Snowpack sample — Buffalo Mountain, Silverthorne, Colorado, USA (1/25/25, 10:11 AM MST)
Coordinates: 39.6222, -106.1139
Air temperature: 22 °F
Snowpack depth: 110 cm
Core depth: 30 cm
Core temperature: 42.8 °F
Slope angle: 12°, slope face: 102°
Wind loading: high
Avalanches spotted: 0
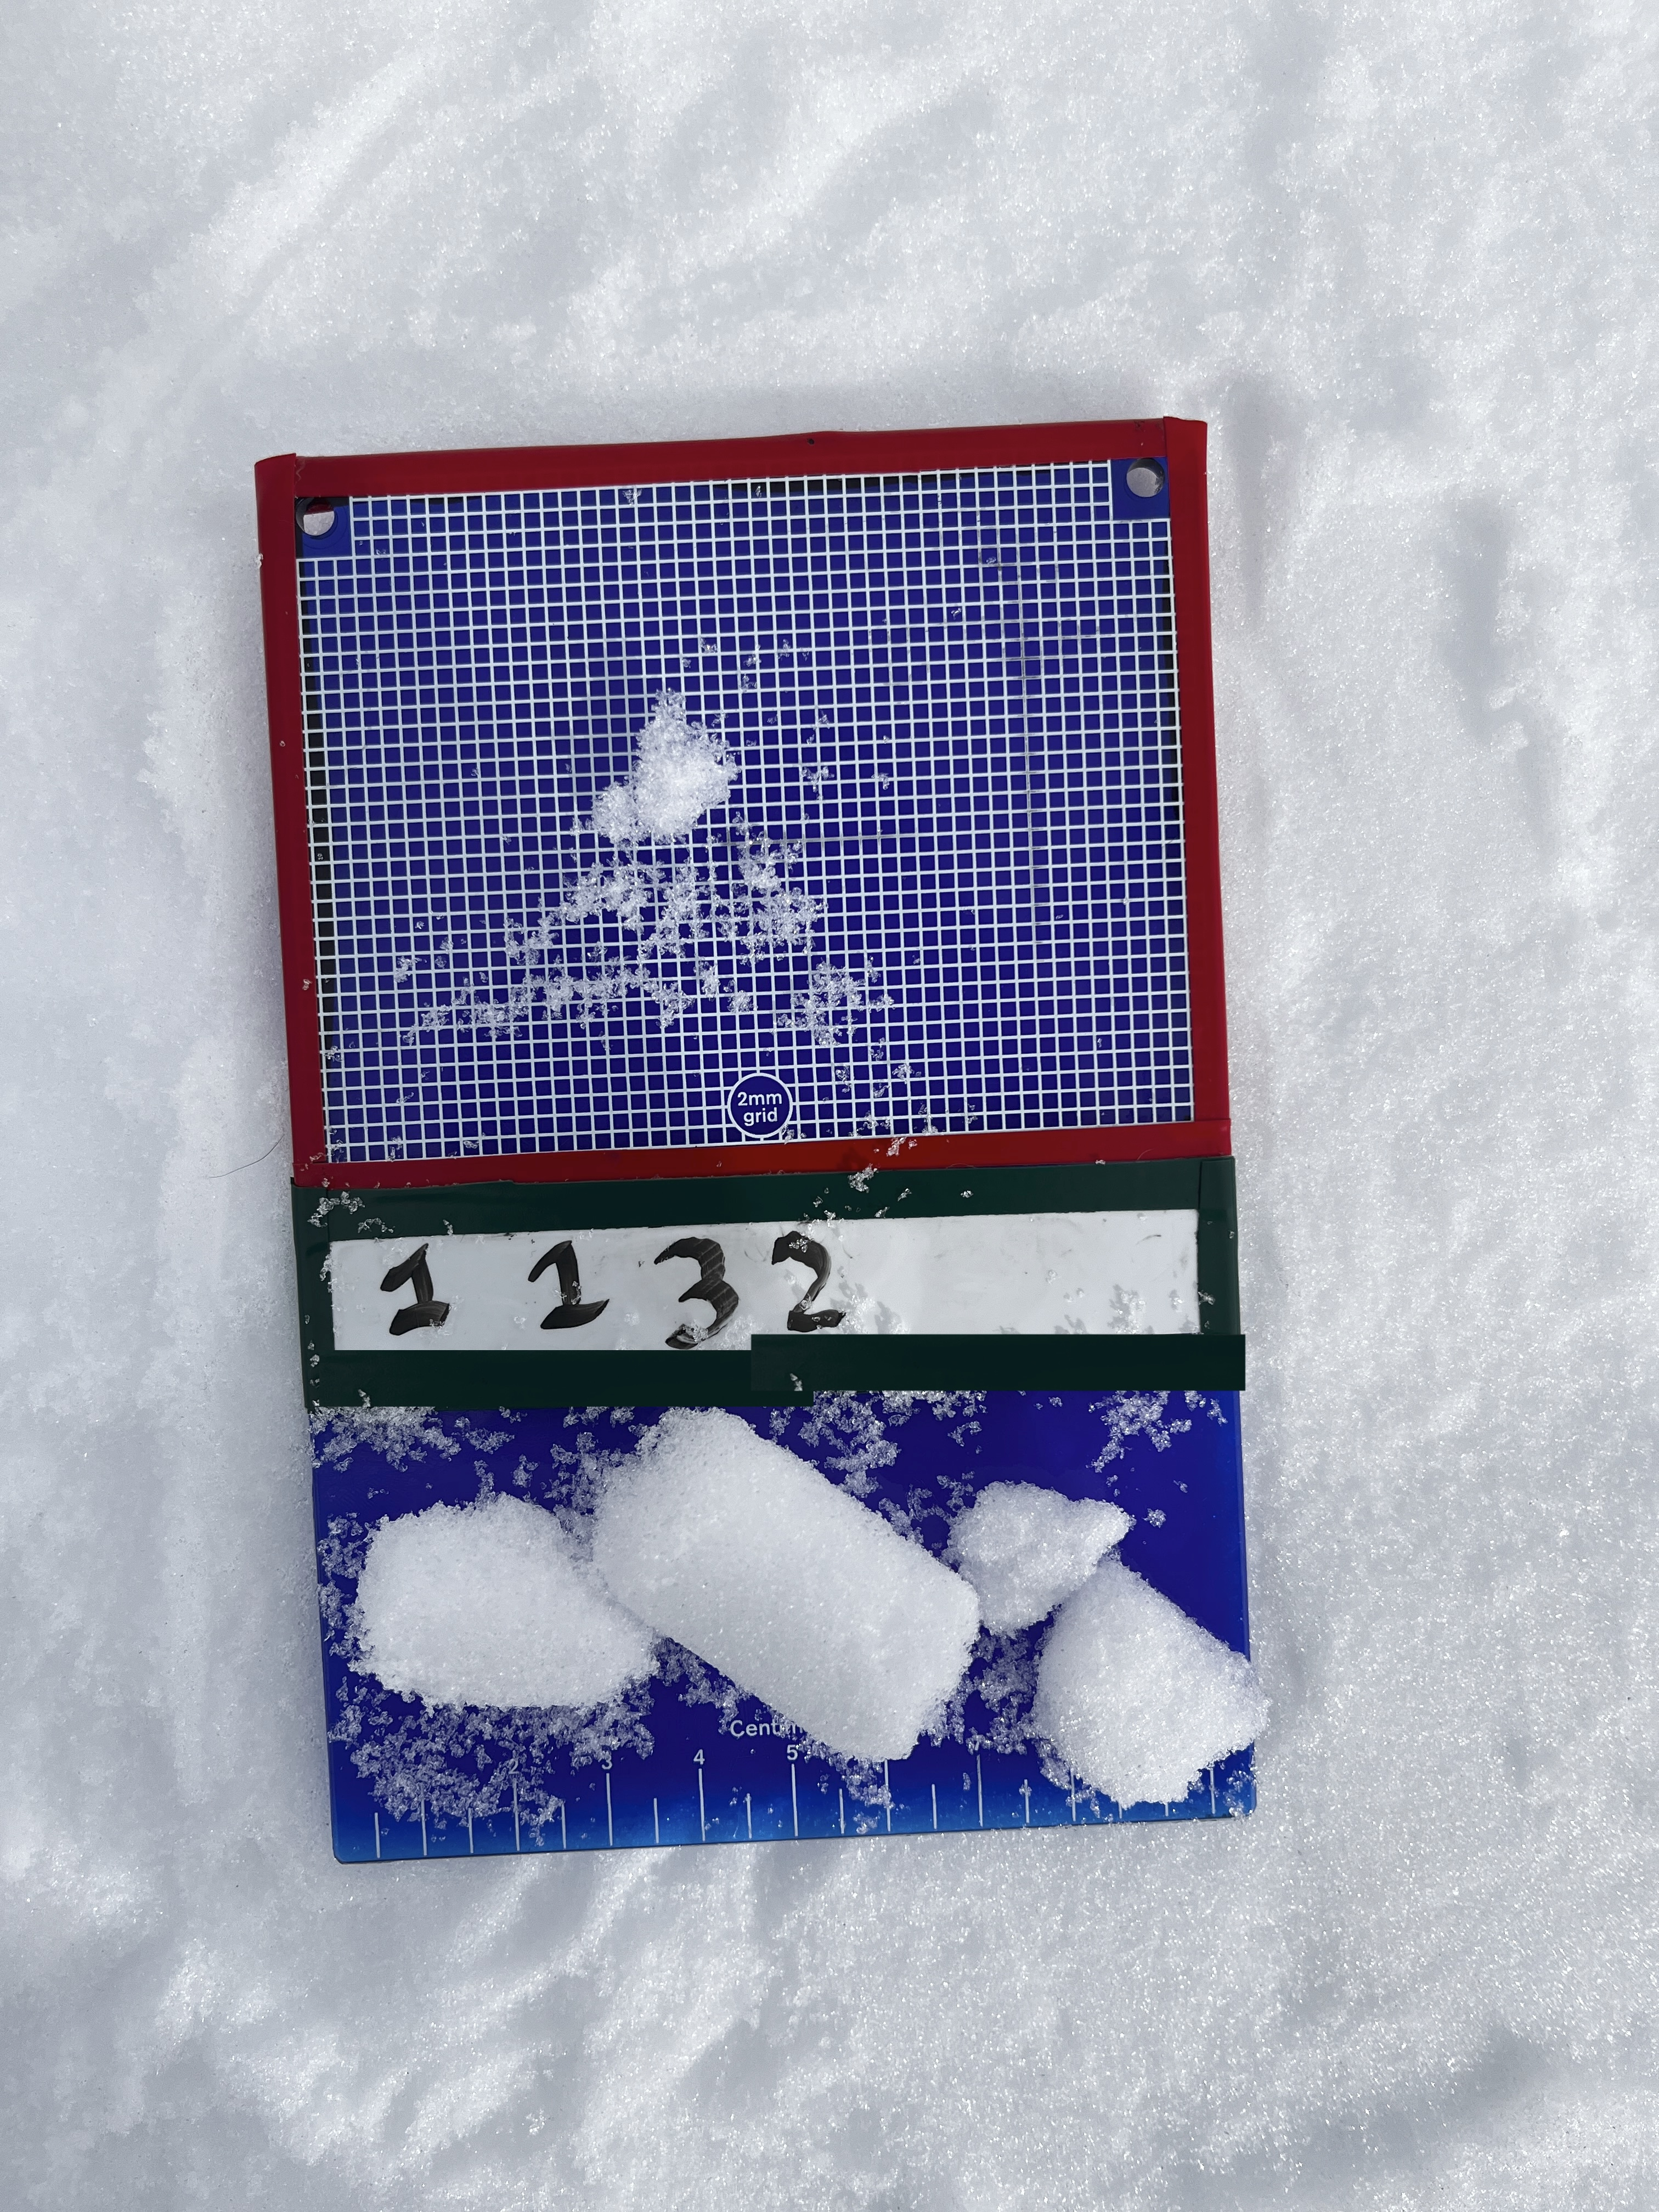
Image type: crystal_card
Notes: No avalanches nearby, collected on the outskirts of a fire break 15 meters from the treeline, on way to Buffalo and Red Mountain